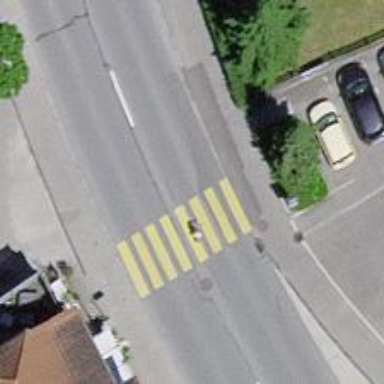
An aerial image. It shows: Marked crossing on the road.